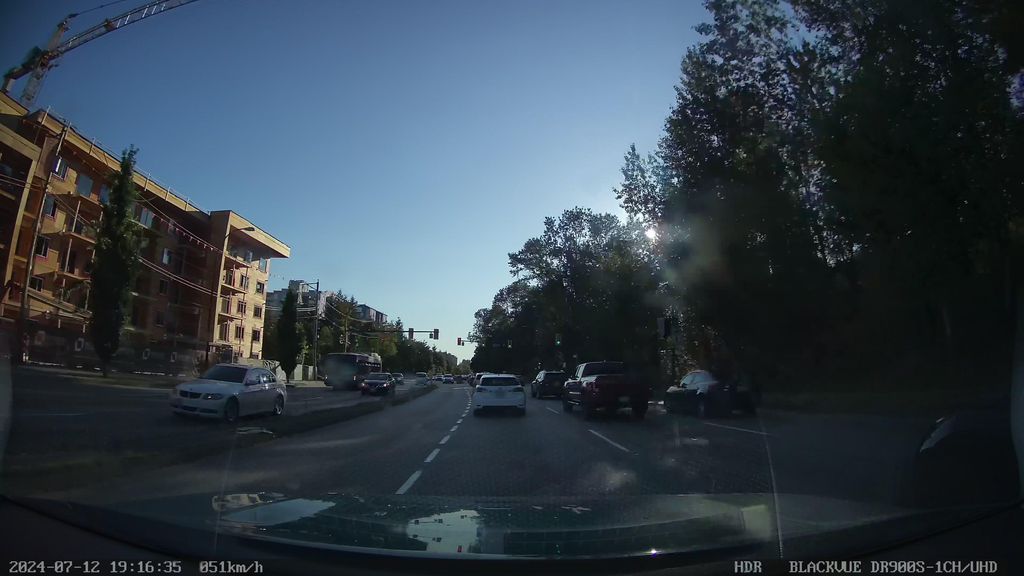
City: vancouver